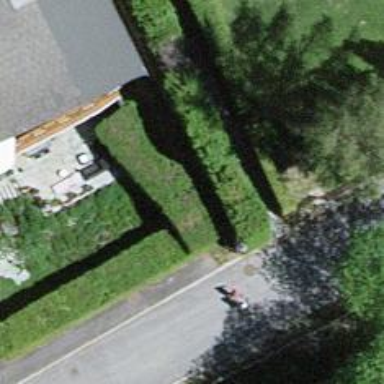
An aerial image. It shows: Hedge acting as barrier.